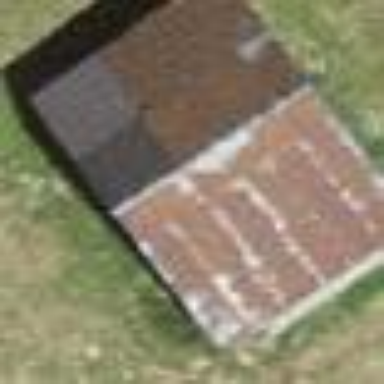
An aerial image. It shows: Rural barn.